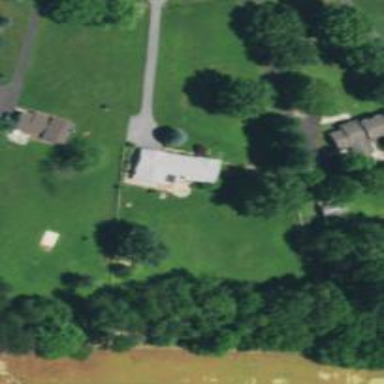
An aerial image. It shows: Driveway.